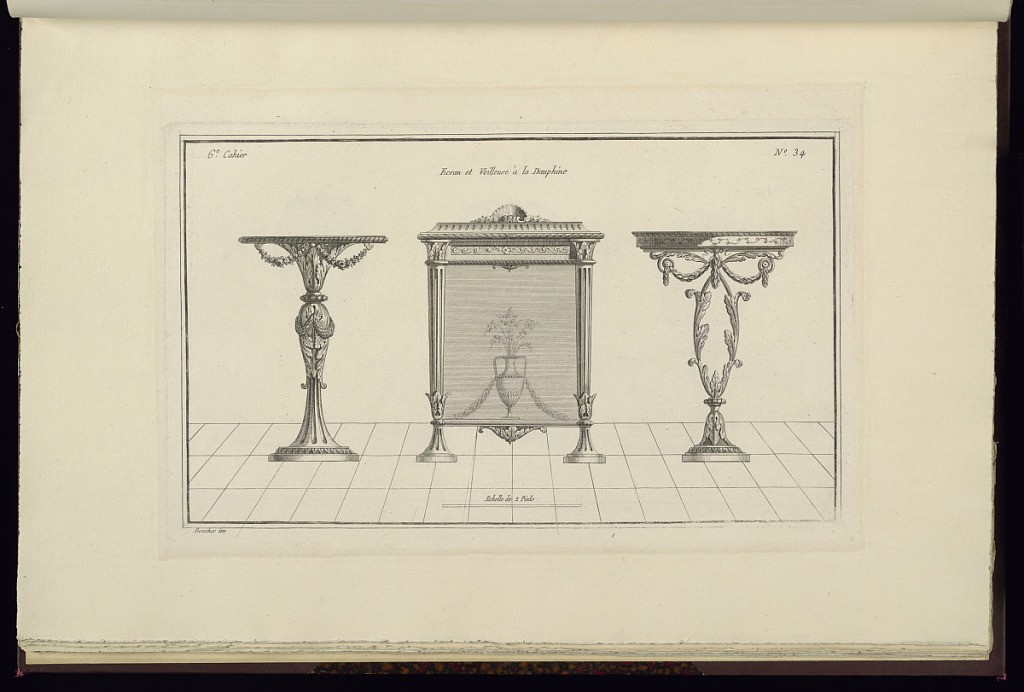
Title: Ecran et Veilleuse à la Dauphine
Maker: Juste-François Boucher, French, 1736 – 1782
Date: ca. 1775
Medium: Engraving on off white laid paper
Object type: Print
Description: Design for two burners and a screen. The burner on the left is carved with fluting, acanthus leaf, and garlands; the burner on the right is open acanthus-leaf work with garlands, a scrolling vine, and lamb tongue. The center standing screen features decoration including shells, fluting, wave pattern, ribbon twist, fluting, and acanthus leaves. The plate is signed.